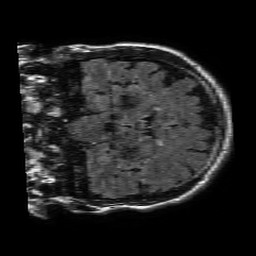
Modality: FLAIR
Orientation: coronal
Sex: male
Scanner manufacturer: philips
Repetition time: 11 s
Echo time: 0.125 s